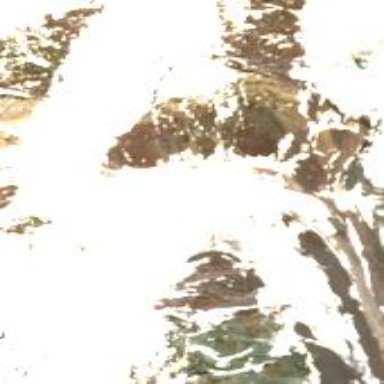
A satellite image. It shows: Stunning view of glacier.